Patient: sex M, age 50
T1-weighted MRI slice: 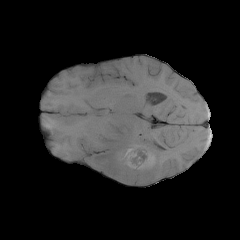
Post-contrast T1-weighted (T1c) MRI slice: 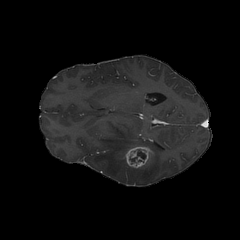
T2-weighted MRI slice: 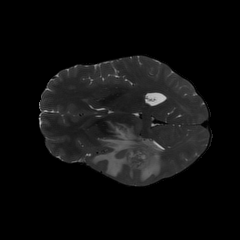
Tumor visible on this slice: yes
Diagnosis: Glioblastoma, IDH-wildtype
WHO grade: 4